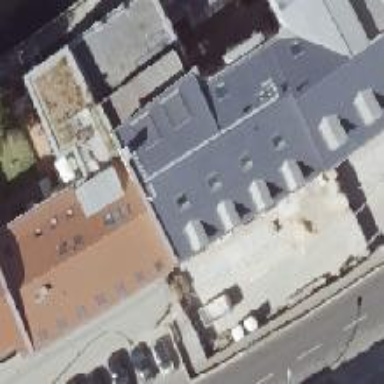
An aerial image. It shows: Part of building.